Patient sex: M
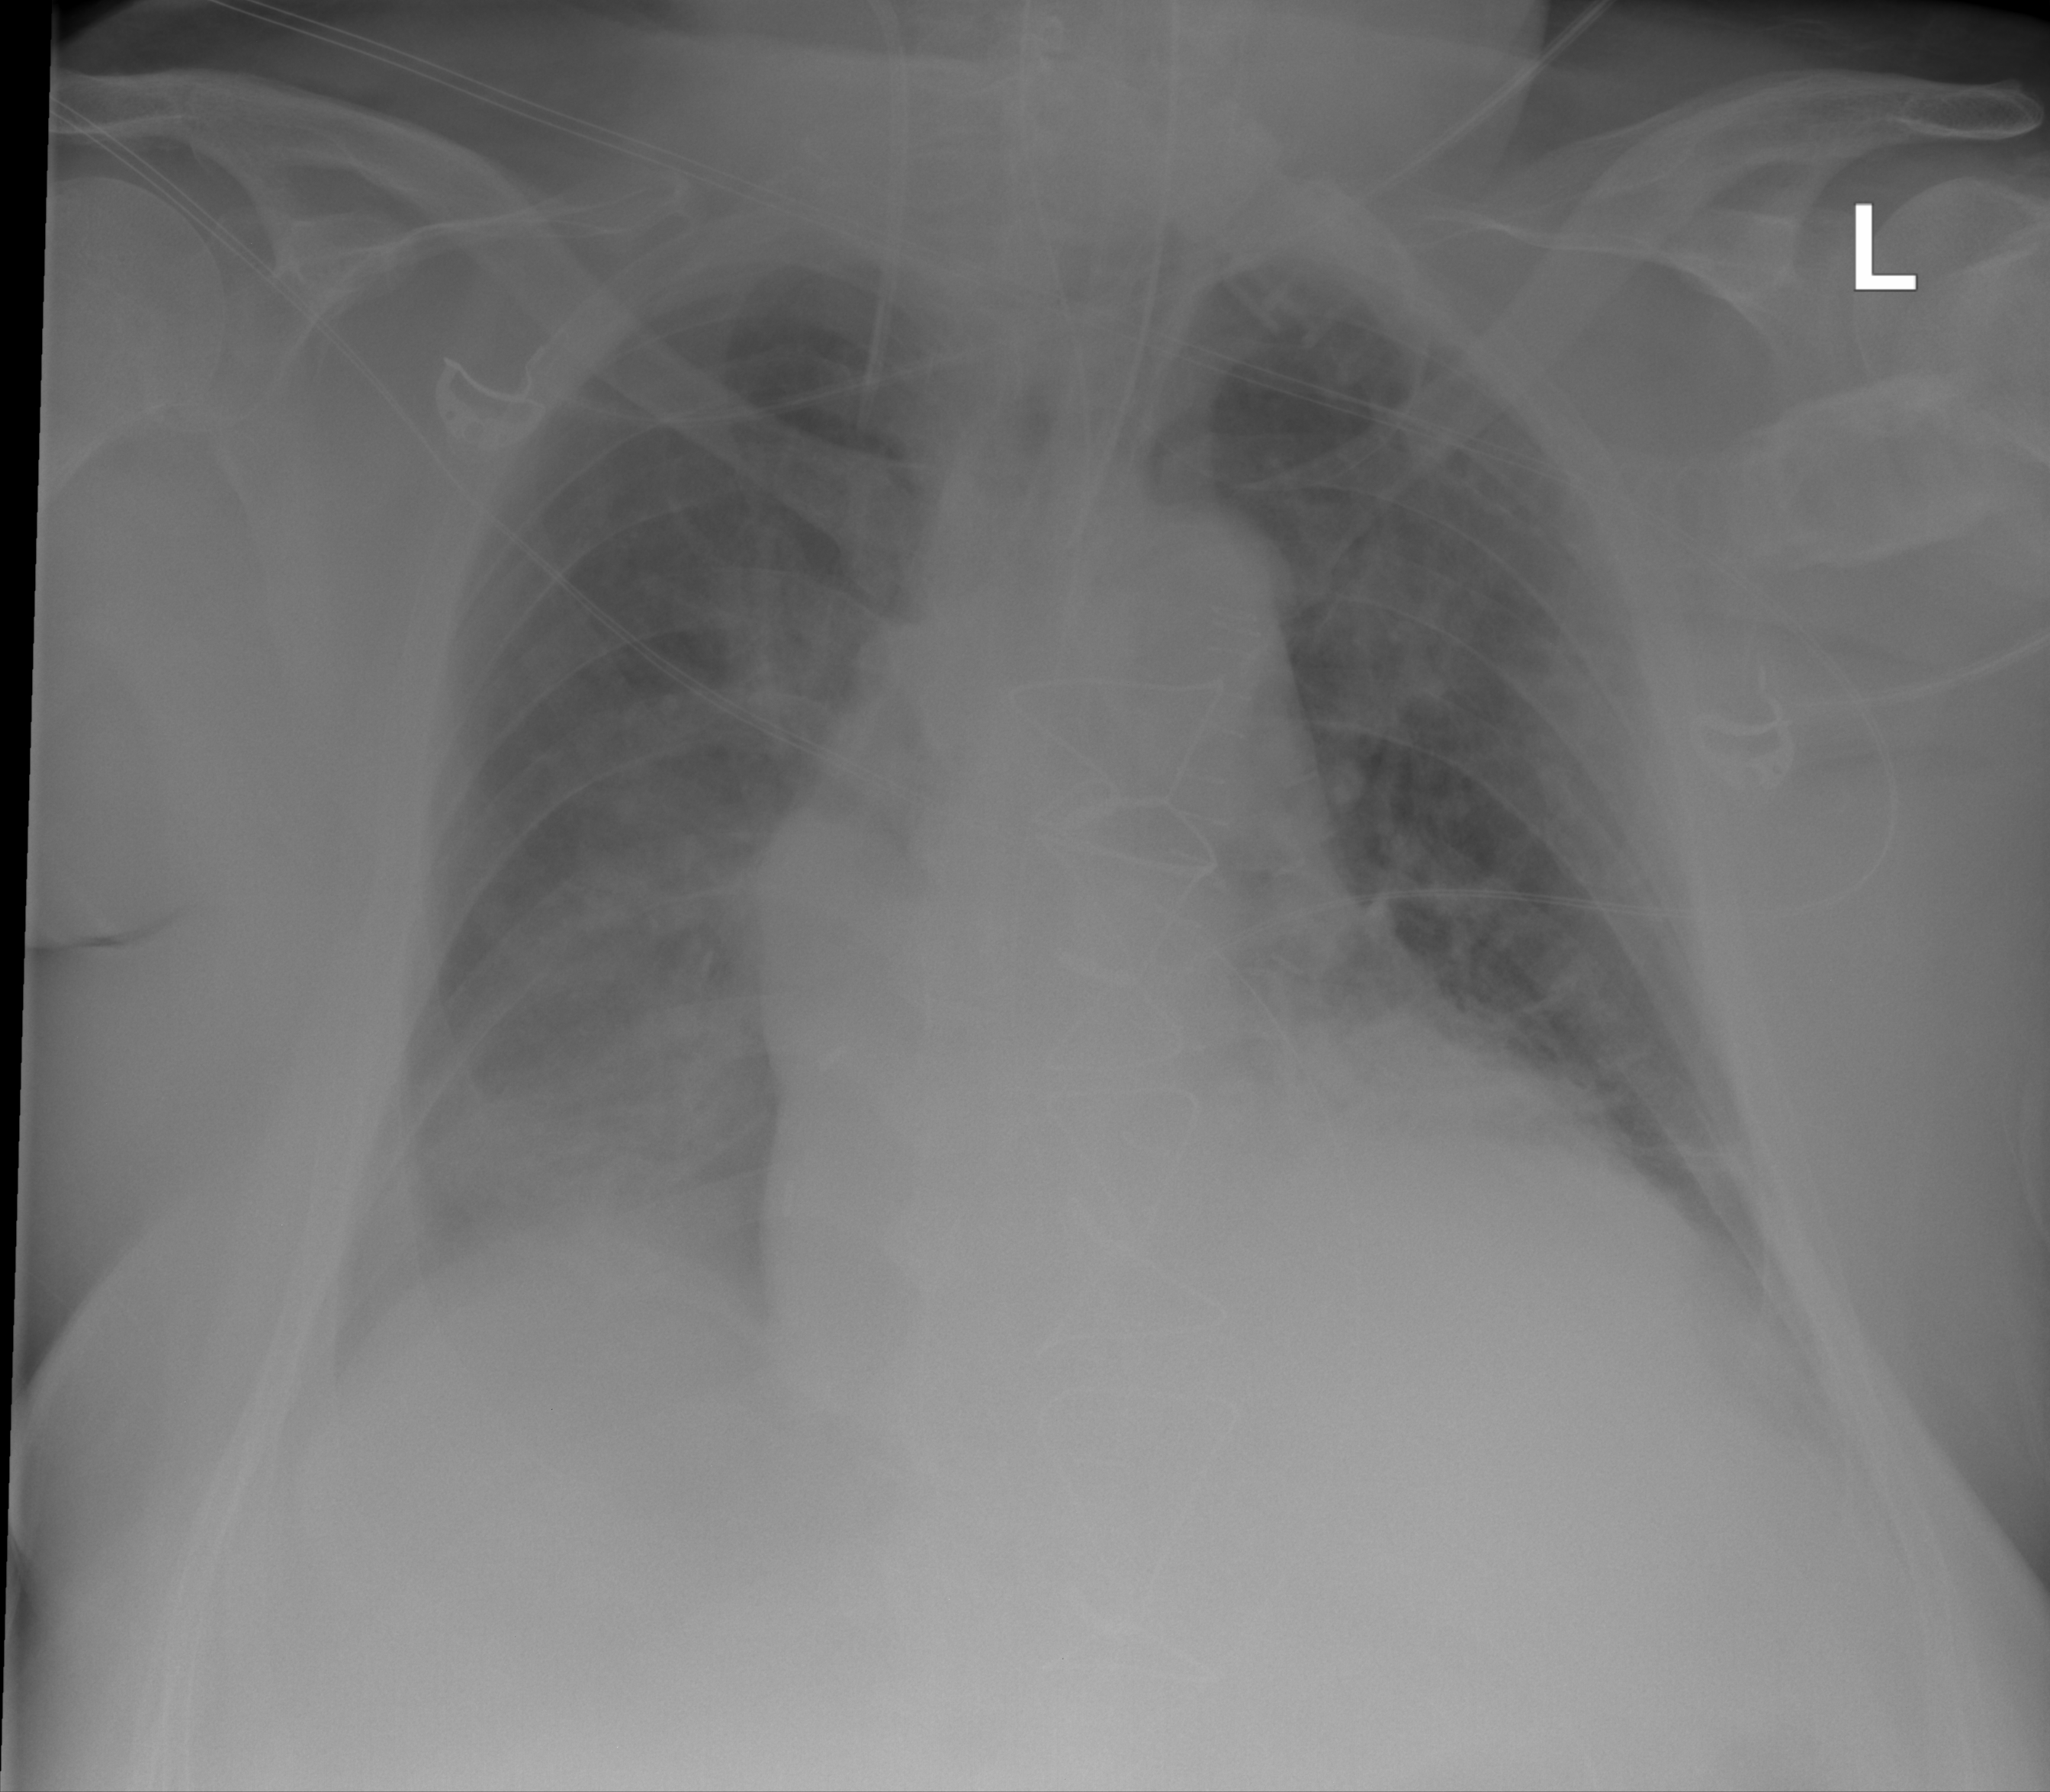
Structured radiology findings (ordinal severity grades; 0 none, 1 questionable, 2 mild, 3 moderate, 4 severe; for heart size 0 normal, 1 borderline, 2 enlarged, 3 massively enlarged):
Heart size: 3
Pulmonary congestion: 1
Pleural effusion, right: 1
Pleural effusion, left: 1
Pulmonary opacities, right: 1
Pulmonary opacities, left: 0
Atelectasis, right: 2
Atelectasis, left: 2